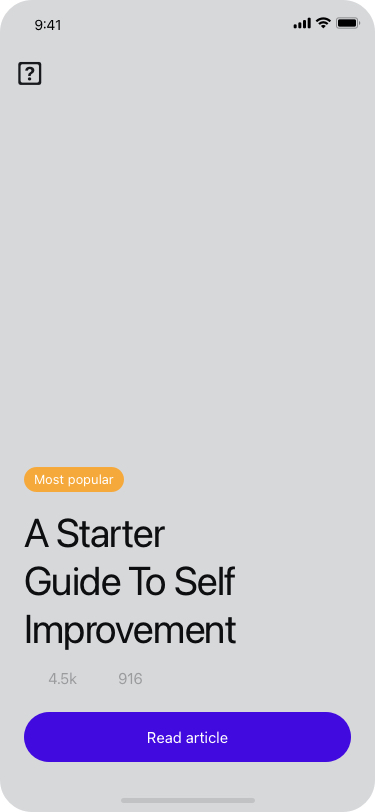
Text in this UI design:
Read article
A Starter
Guide To Self Improvement
4.5k
916
Most popular
